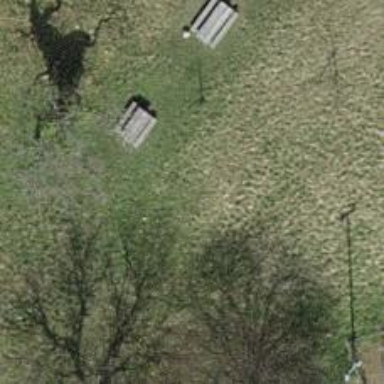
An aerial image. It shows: Picnic table located in leisure land area.